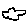
Label: cloud